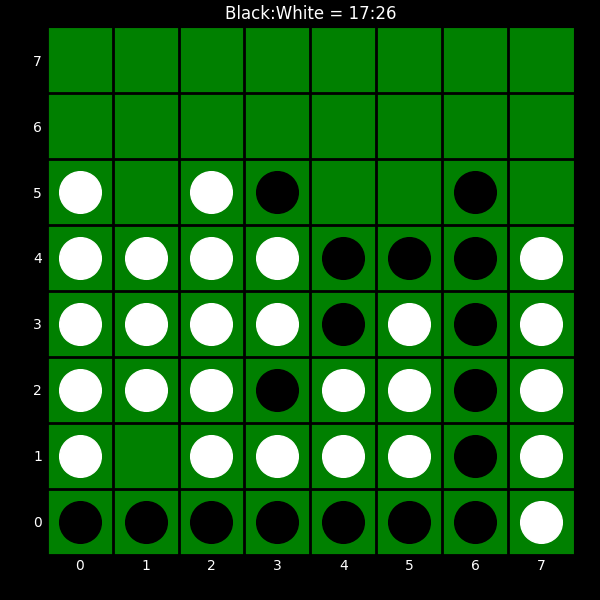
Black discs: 17
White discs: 26